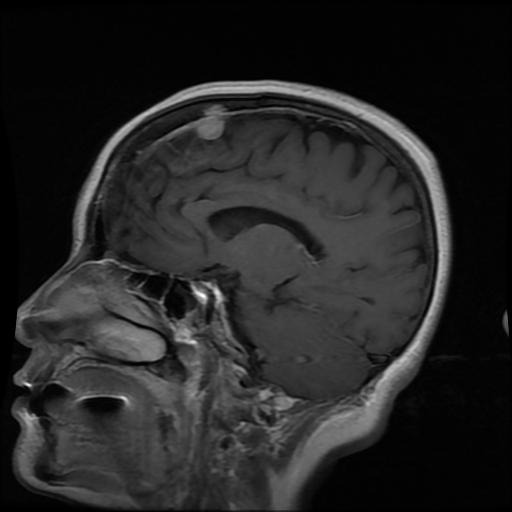
Label: meningioma